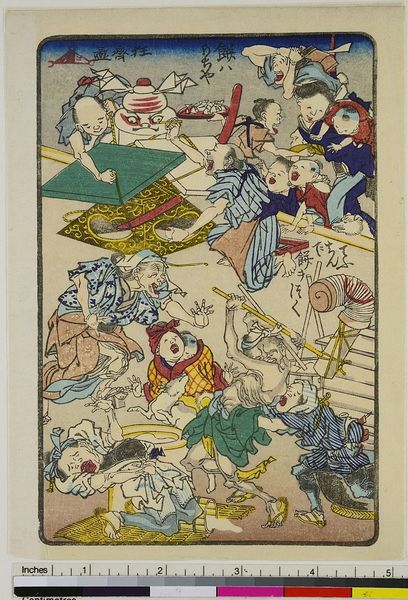
Titel: Sprichwort: Mochi mit einer Laterne schlagen, aus der Serie: Einhundert Bilder von Kyosai
Künstler: Kawanabe Ky&#x14D;sai
Standort: Hamburg
Institution: Museum für Kunst und Gewerbe Hamburg
Schlagwörter: laterne, zeichnung, hund, kind, kinder, holzschnitt, bilder, kuchen, druckgraphik, druckgrafik, china, statuen, zeit, farbholzschnitt, torte, landschaften, kinderbild, sprichwort, edo, reproduktionen, kinderdarstellung, druckerzeugnisse, mochi, gewässer, gewässern, seestücke, kultobjekte, tortengebäck, sprichwörter, reiskuchen